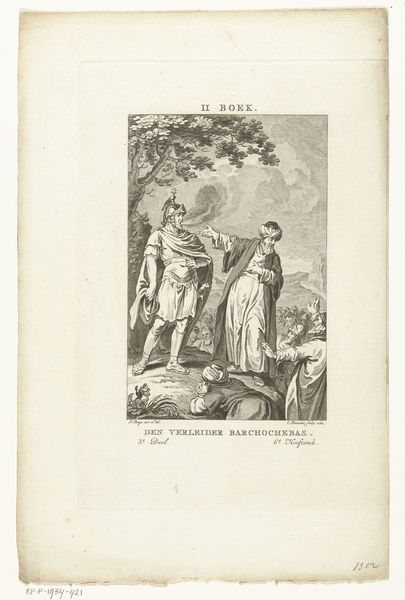
Titel: Joodse leider Barchochebas (Simon ben Kosiba) toont vuurspuwende Romein aan Joodse leger
Künstler: Cornelis Brouwer
Standort: Amsterdam
Institution: Rijksmuseum
Schlagwörter: baum, felsen, wolken, geste, männer, weg, stehend, schrift, druck, schwarz weiss, schwert, soldat, buchseite, knieend, turban